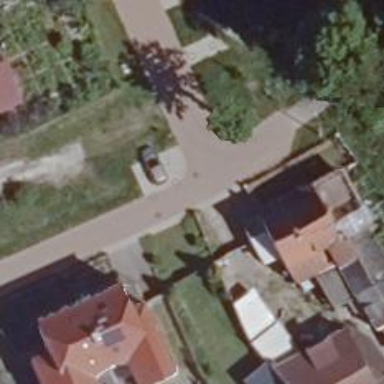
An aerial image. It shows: Living street.